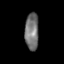
Tissue: skin
Cell type: Epithelial cells
Senescence score: 0.9348
Nuclear area (px): 509
Mean DAPI intensity: 113.035